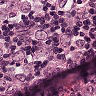
Metastatic tissue present: yes